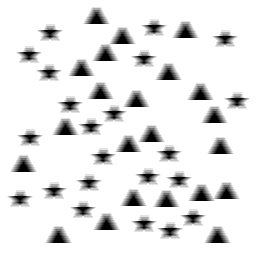
Squares: 0
Triangles: 22
Stars: 22
Total shapes: 44